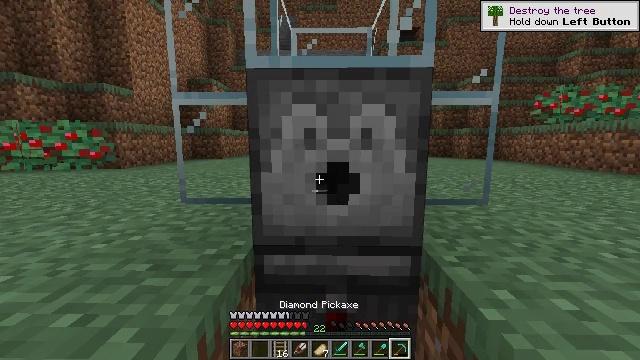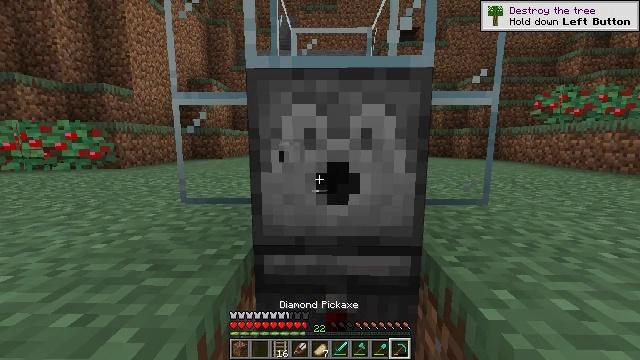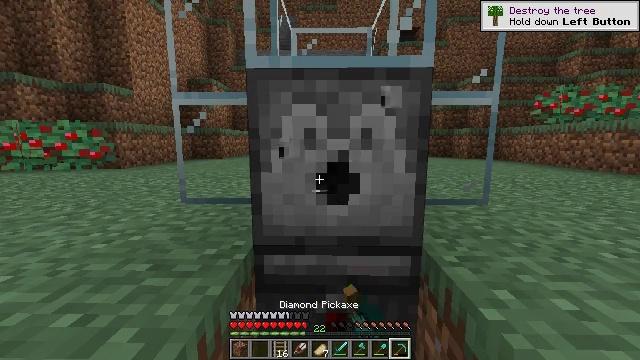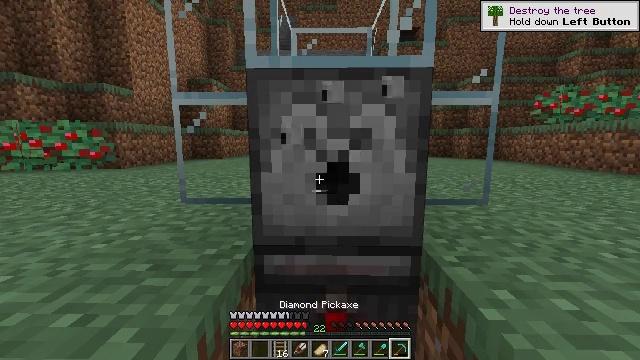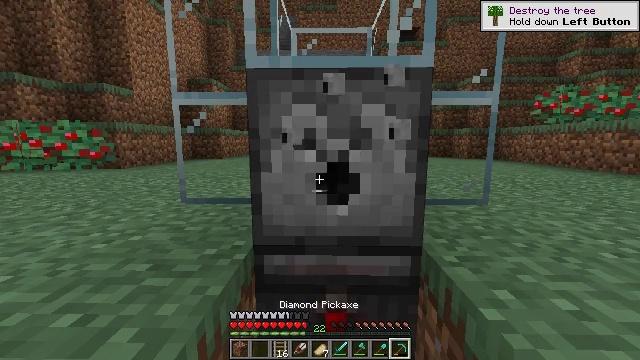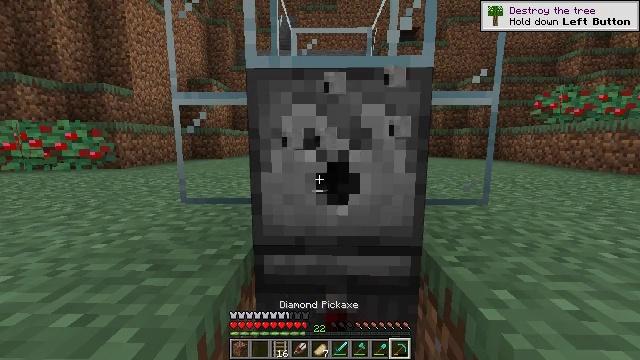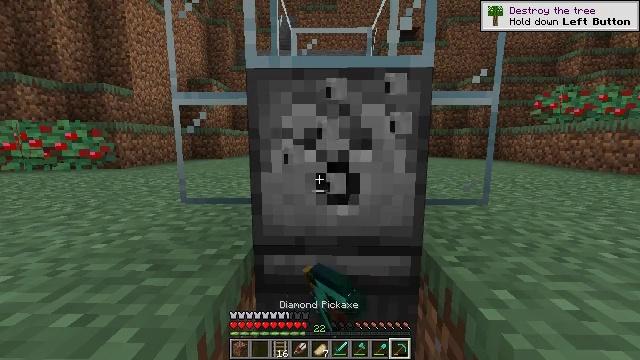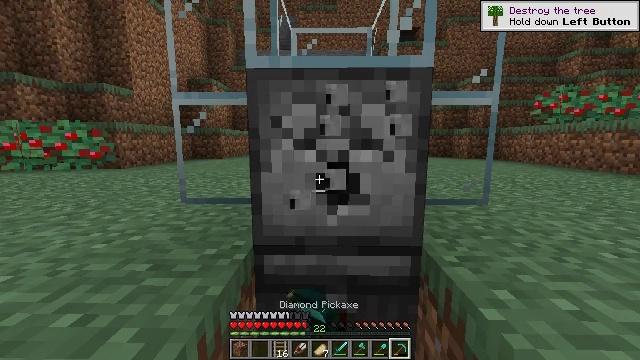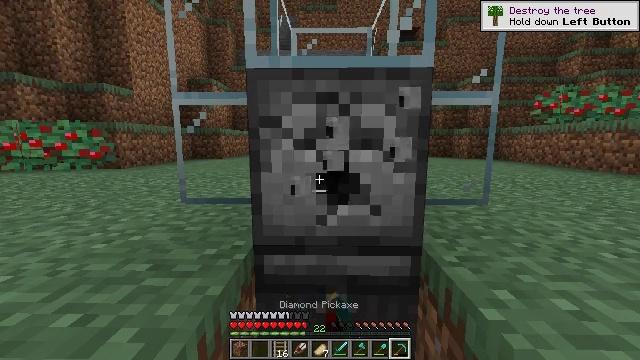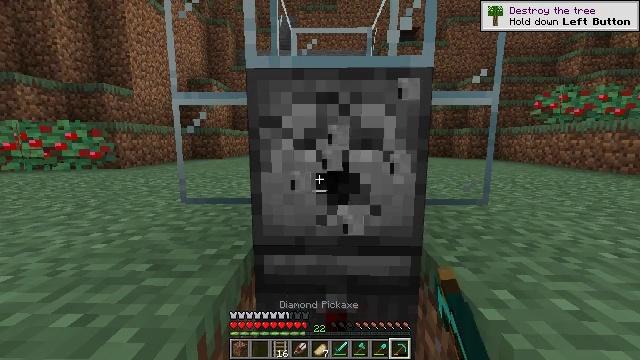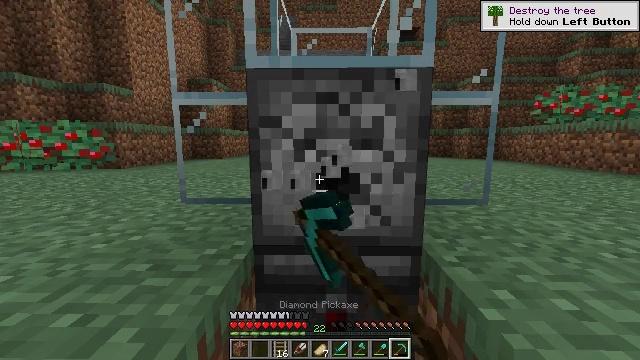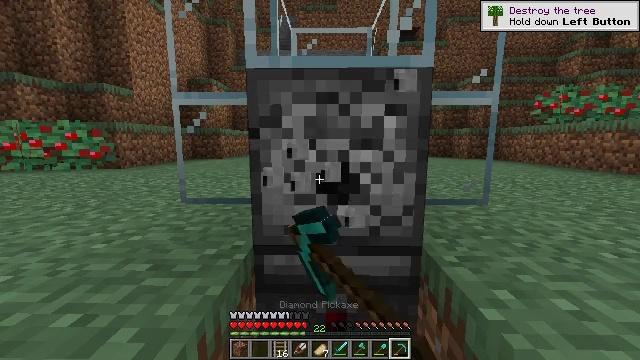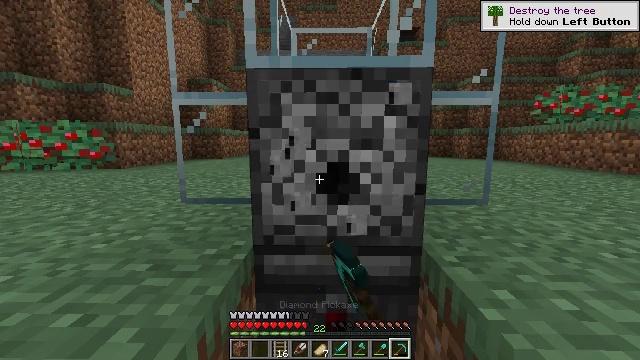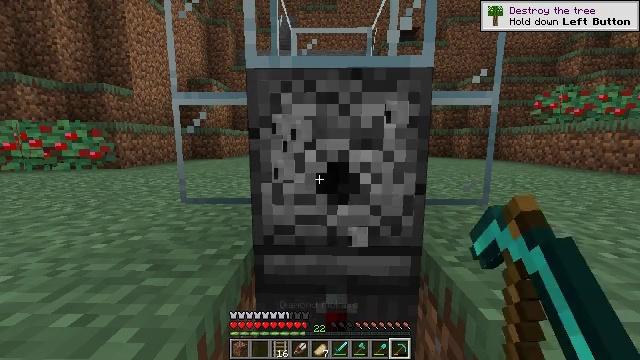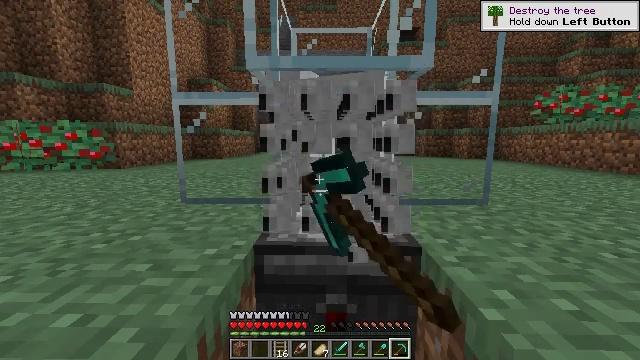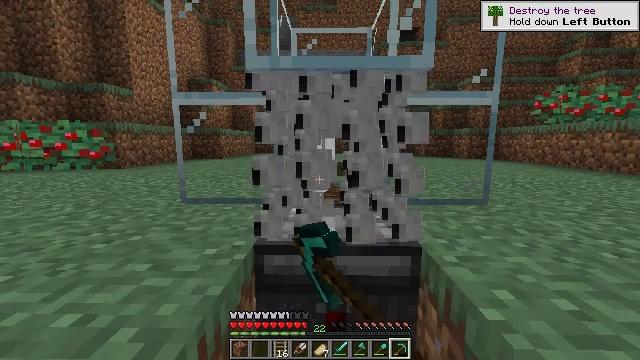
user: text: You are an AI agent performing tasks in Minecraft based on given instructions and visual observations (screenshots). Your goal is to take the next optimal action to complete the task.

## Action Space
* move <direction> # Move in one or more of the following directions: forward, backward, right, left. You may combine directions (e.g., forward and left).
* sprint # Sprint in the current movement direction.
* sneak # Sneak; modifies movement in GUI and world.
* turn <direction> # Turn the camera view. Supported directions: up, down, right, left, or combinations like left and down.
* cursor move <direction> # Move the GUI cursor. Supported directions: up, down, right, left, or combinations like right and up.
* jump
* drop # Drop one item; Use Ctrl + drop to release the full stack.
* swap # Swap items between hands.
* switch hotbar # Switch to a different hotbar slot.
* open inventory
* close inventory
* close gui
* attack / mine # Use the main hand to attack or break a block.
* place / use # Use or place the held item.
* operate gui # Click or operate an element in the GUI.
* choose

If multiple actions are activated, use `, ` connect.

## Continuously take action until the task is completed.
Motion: motion action
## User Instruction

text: Mine the dispenser.
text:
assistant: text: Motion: attack / mine
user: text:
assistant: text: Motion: attack / mine
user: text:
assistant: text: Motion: attack / mine
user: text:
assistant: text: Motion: attack / mine
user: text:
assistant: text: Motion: attack / mine
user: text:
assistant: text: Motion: attack / mine
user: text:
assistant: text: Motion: attack / mine
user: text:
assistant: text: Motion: attack / mine
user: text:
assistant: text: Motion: attack / mine
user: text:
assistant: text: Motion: attack / mine
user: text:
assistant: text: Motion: attack / mine
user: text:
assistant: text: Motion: attack / mine
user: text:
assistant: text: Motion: attack / mine
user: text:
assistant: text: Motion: attack / mine
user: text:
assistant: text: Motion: attack / mine
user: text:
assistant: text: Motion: attack / mine
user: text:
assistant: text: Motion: attack / mine
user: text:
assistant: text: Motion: attack / mine
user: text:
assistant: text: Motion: attack / mine